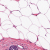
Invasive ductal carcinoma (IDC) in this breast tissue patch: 0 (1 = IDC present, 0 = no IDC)